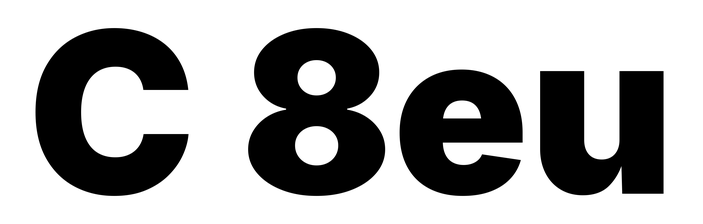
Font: Inter_Black